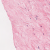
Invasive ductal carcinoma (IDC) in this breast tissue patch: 0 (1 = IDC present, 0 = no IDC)